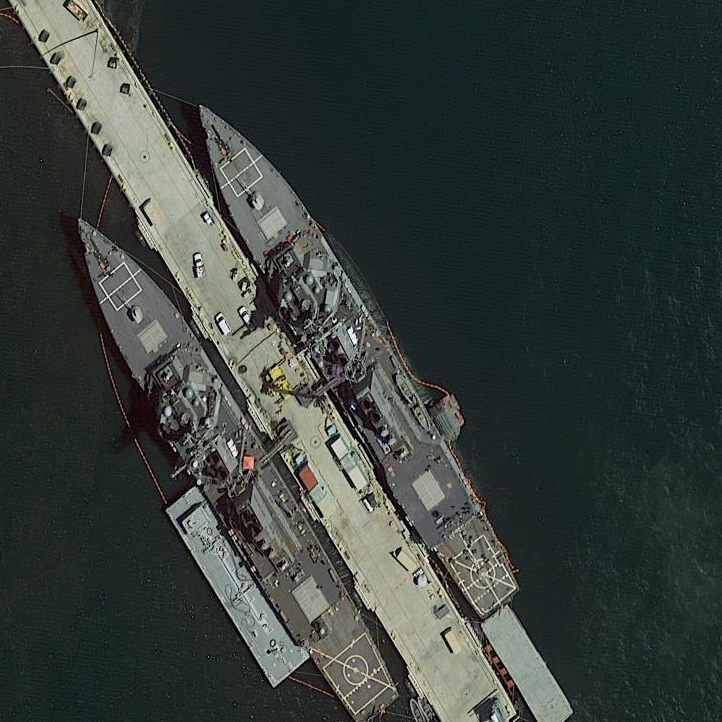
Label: destroyer